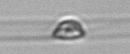
Label: Dactyliosolen_blavyanus